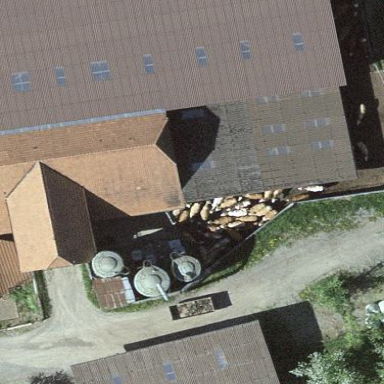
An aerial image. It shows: Rural barn.